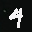
Label: 4